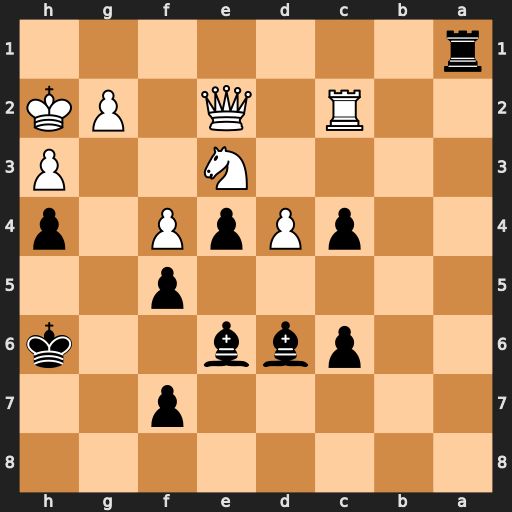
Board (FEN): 8/5p2/2pbb2k/5p2/2pPpP1p/4N2P/2R1Q1PK/r7
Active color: b
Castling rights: -
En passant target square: -
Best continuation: Bxf4+ g3 Bxg3+ Kg2 f4